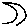
Label: moon